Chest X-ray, AP view. Patient: 54 years old, sex M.
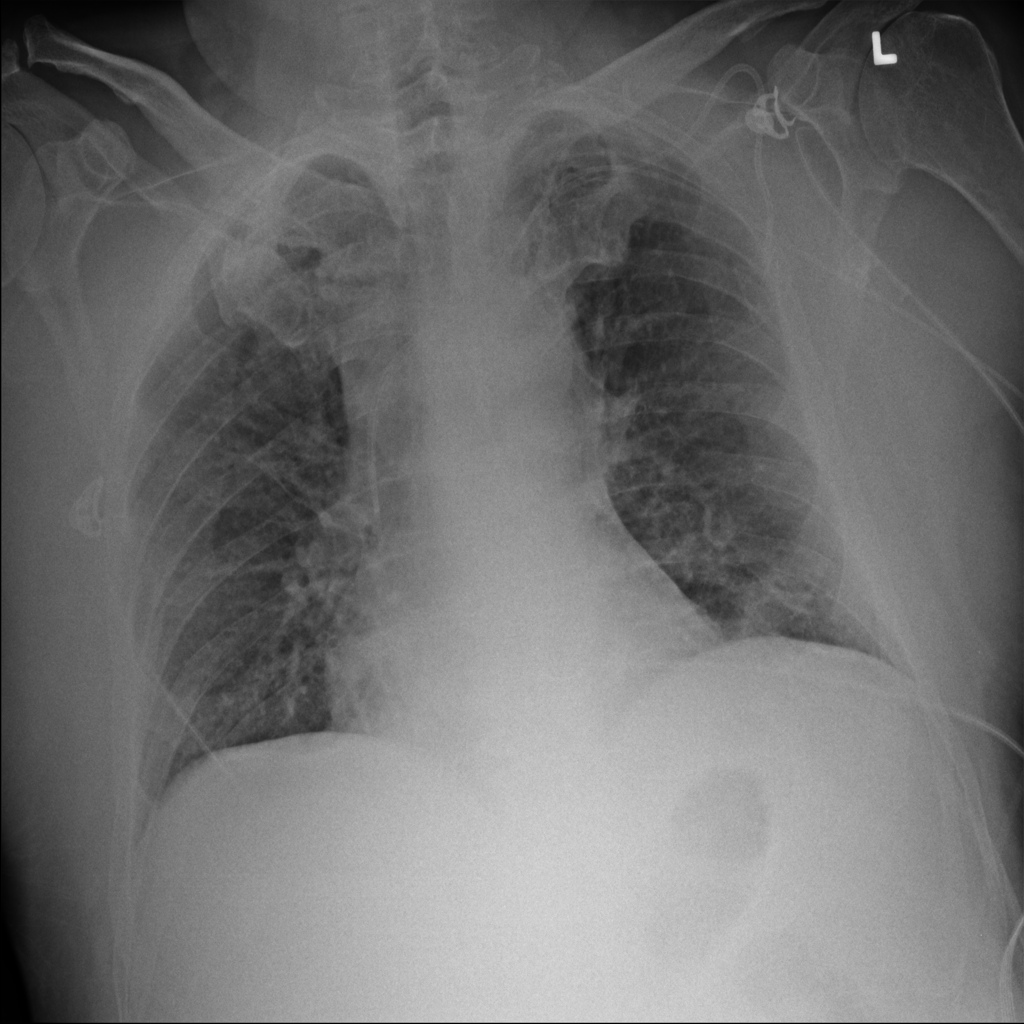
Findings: No Finding